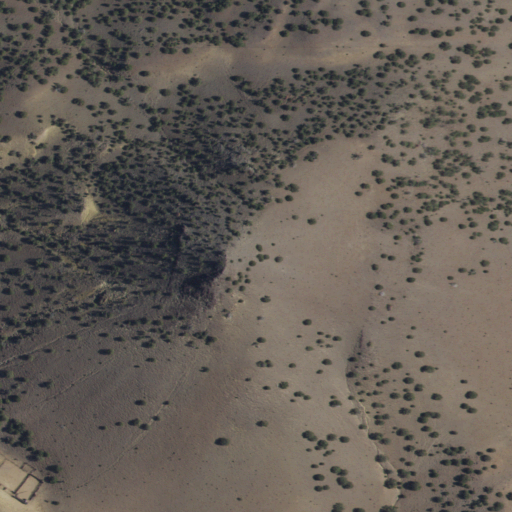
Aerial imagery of mountain in New Mexico named Cerro del Ojo Frio containing only shrub